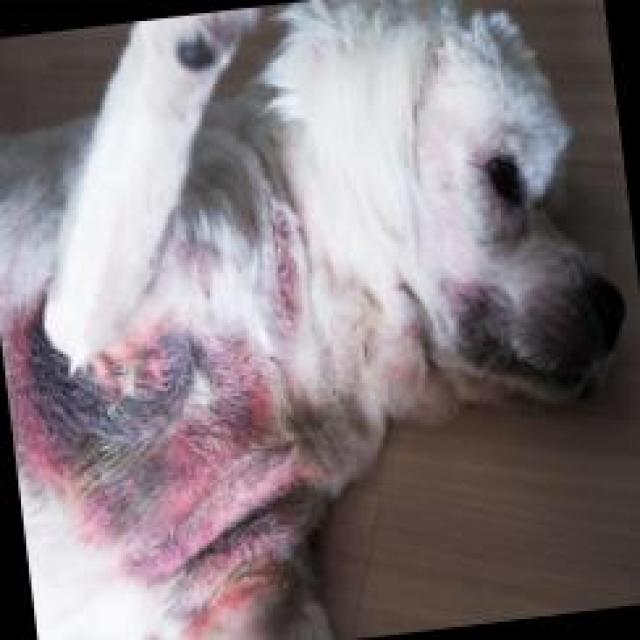
Canine hypersensitivity reaction — allergic skin response with urticaria, erythema, pruritus, and angioedema. May be food, environmental, or flea allergy related.